Question: There is a known issue
that after losing reference to IRibbonUI ribbon object,
there is no way to retrieve a reference to it.
The only way is to restart the application
(I am talking about MS Access)
An idea to bypass this issue in MS Excel came up by Rory A. (about 12 years ago...).
can be seen <URL>.
What I did, instead of saving the reference to the object in Excel table cell, I simply saved it in a table.
When it came to the line of code where it attempts to copy the reference back to an access object it causes the application to crash.
The function RetrieveObjRef is called after losing reference to ribbon.
For testing, I needed to reach the case where I lose reference to ribbon.
I simply hit the reset button in the VBA IDE.
Any help would be appreciated.
My code:
Module #1 - the original place where we save reference to ribbon:
'''
Public Sub OnRibbonLoad(ribbon As IRibbonUI)
...
Set gobjRibbon = ribbon
Set gobjMainRibbon = ribbon
'''
In Module #2:
'''
Sub StoreObjRef(obj As Object)
...
Dim strx As String
#If VBA7 Then
Dim longObj As LongPtr
#Else
Dim longObj As Long
#End If
longObj = ObjPtr(obj)
strx = "DELETE * FROM ribbonRef"
Call runsqlstr(strx)
strx = "INSERT INTO ribbonRef (objRef) SELECT " & longObj
Call runsqlstr(strx)
...
End Sub
Sub RetrieveObjRef()
...
Dim obj As Object
#If VBA7 Then
Dim longObj As LongPtr
#Else
Dim longObj As Long
#End If
longObj = Nz(dlookupado("objRef", "ribbonRef", , True), 0)
If longObj <> 0 Then
Call CopyMemory(obj, longObj, 4) ' This line causes application crash!!!'
Set gobjRibbon = obj
Set gobjMainRibbon = obj
End If
...
End Sub
'''
In Module #3
'''
#If VBA7 Then
Public Declare PtrSafe Sub CopyMemory Lib "Kernel32" Alias "RtlMoveMemory" (Destination As Any, source As Any, ByVal length As LongPtr)
#Else
Public Declare Sub CopyMemory Lib "Kernel32" Alias "RtlMoveMemory" (Destination As Any, source As Any, ByVal length As Long)
#End If
'''
And finally, in Module #4:
'''
If gobjMainRibbon Is Nothing Then
Call RetrieveObjRef
End If
Call StoreObjRef(gobjMainRibbon)
'''

I tried saving the reference value in access table ("ribbonRef"),
I was expecting that if this worked for many others, why should it not work for me
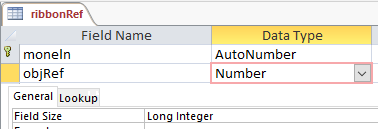
Answer: Try using 'CopyMemory obj, longObj, LenB(longObj)' - no need for Call